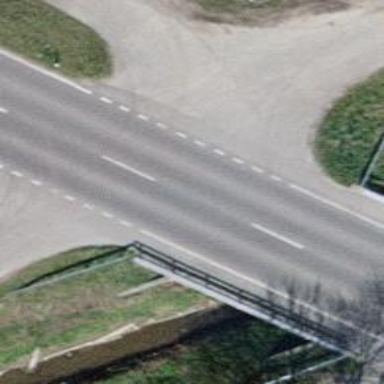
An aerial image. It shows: Primary highway with bridge.